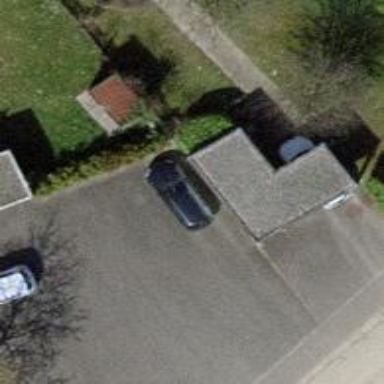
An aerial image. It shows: Garage building.